Question: > '.removeClass()' does not accept commas to list multiple classes.
---
I am building a smart data grid full of cells that will identify (on blur) whether or not they were changed, and if the value went up or down.
Here's what it looks like. The grey tooltip appears when the user hovers a box that has been changed and tells them what the value was when the page first loaded.
---

---
When I lower the value in a cell, blur, then change it back to what it was, the cell correctly removes all indication that it was changed (no red/green border, no arrow, no tooltip).
However, when I the value in the cell, blur, then change it back to what it was, it is not getting rid of the green border. I've checked my code over and I cant see why it's not removing the "up" class.
> Change the top left cell from 12,000 to 11,000. Click off the cell. Notice the red border. Now change it back to 12,000. It
should now be reset to grey. Now change the value to 13,000. Click off the cell. Notice the green
border. Now change it back to 12,000. It is still green when it should
have reset to grey.
Can you guys give me some second sets of eyes to figure out where my issue lies? And perhaps suggest a way to condense my "cell resetting"?
<URL>
'''
<tr>
<td><input type="text" value="12000" /></td>
<td><input type="text" value="1000" /></td>
<td><input type="text" value="100000" /></td>
</tr>
'''
<URL>
'''
.up { border:1px solid #0F0 !important; }
.down { border:1px solid #F00 !important; }
.down-indicator {
// some styles to create a downward triangle
}
.up-indicator {
// some styles to create an upward triangle
}
'''
<URL>
'''
$(function() {
var initialValues = [];
$('input').each(function(index) {
initialValues[index] = $(this).val();
$(this).data('id', index);
});
$("input").blur(function() {
var $t = parseInt($(this).val(), 10);
var $s = parseInt(initialValues[$(this).data('id')], 10);
// value has changed
if($t != $s) {
$(this).parent().append("<div class='tooltip'>" + $s + "</div>");
}
// value is the same as initial value
if($t == $s) {
$(this).removeClass("up, down");
$(this).parent().children(".tooltip").remove();
$(this).parent().children(".up-indicator, .down-indicator").remove();
}
// value went up
else if($t > $s) {
$(this).removeClass("up, down");
$(this).parent().children(".up-indicator, .down-indicator").remove();
$(this).addClass("up");
$(this).parent().append("<div class='up-indicator'></div>");
}
// value went down
else if($t < $s) {
$(this).removeClass("up, down");
$(this).parent().children(".up-indicator, .down-indicator").remove();
$(this).addClass("down");
$(this).parent().append("<div class='down-indicator'></div>");
}
});
'''
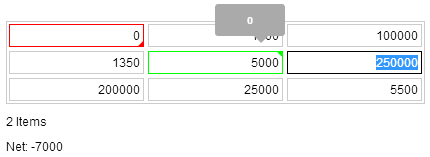
Answer: I found my issue. It seems that '.removeClass()' does not use commas to delimit multiple classes.
'''
$(this).removeClass("up, down");
'''
'''
$(this).removeClass("up down");
'''
<URL>